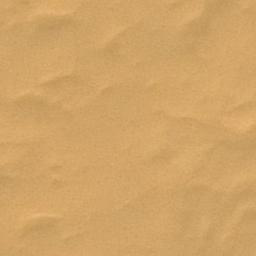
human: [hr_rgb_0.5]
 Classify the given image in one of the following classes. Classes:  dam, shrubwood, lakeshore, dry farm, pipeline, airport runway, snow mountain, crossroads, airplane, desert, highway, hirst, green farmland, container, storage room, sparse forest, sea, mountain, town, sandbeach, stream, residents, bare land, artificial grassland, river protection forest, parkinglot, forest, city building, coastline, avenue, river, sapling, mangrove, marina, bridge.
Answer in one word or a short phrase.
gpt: desert